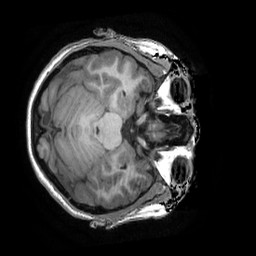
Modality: T1w
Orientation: axial
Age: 20
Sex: female
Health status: healthy
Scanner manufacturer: ge